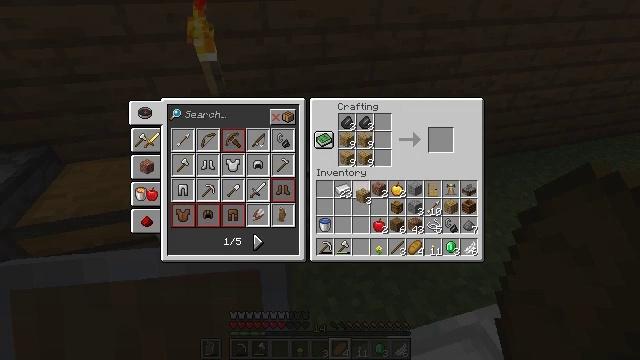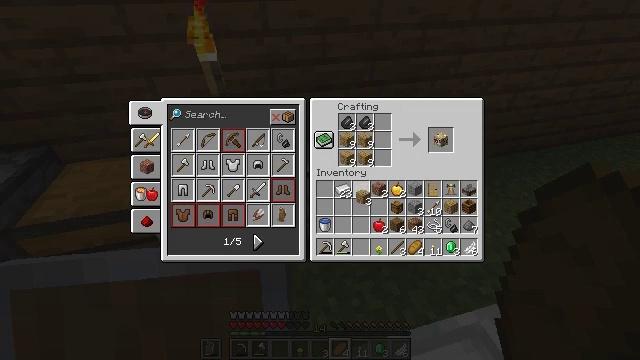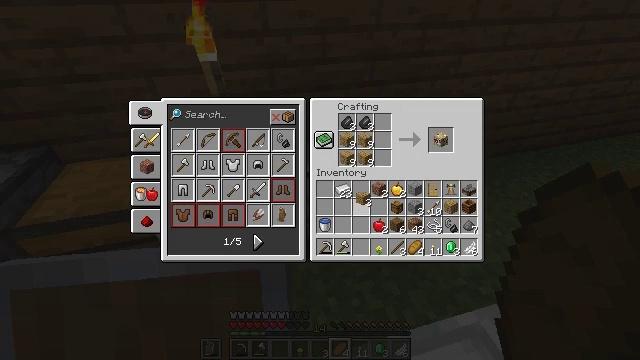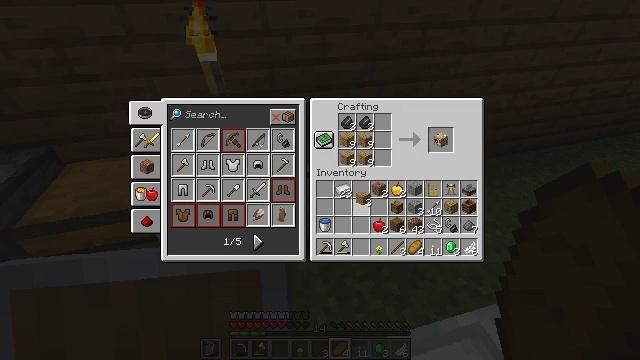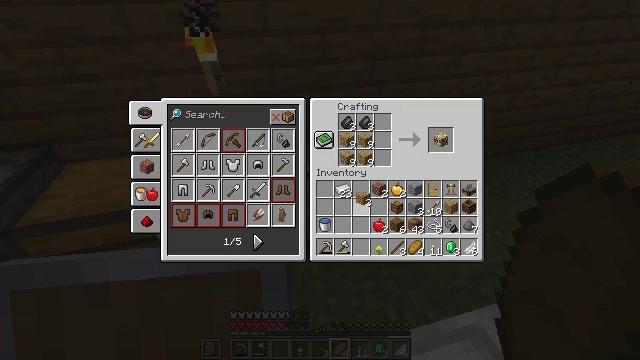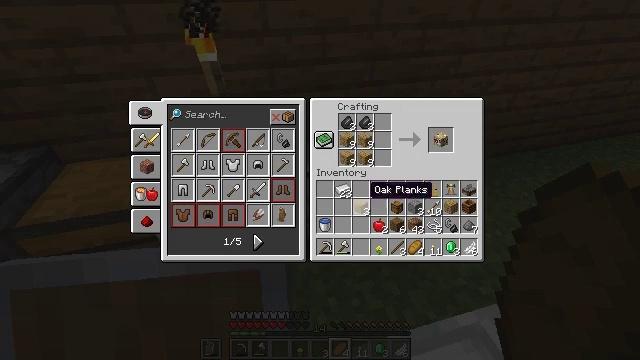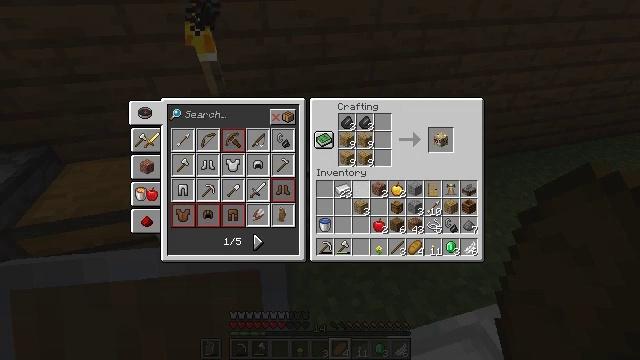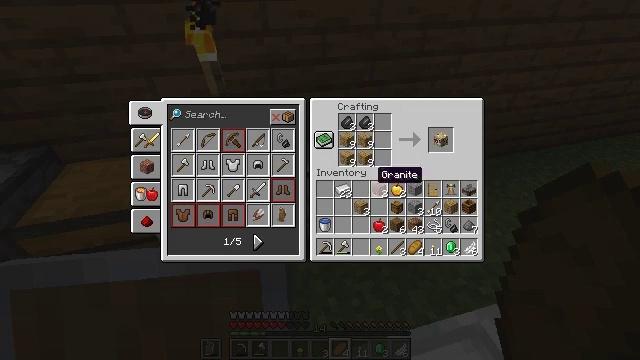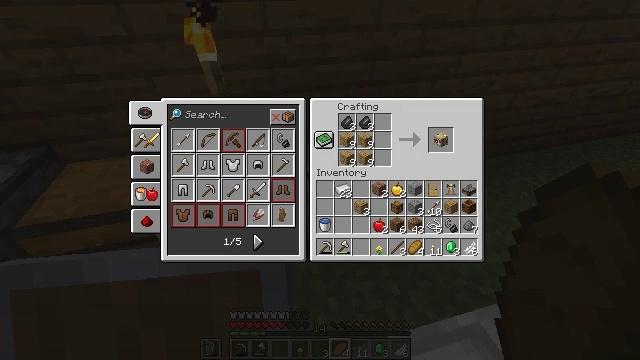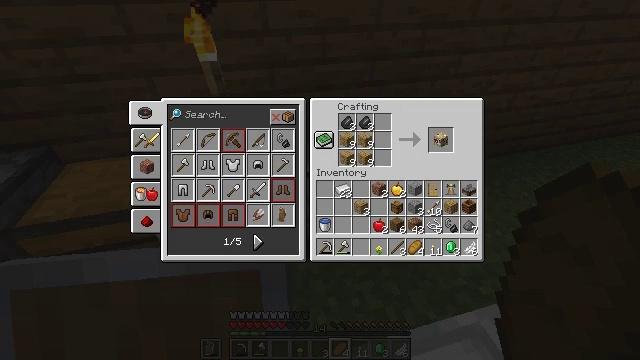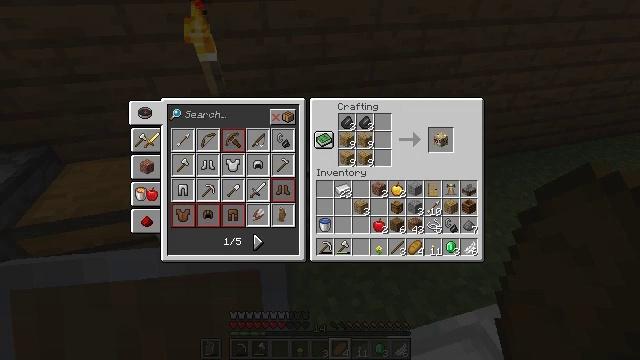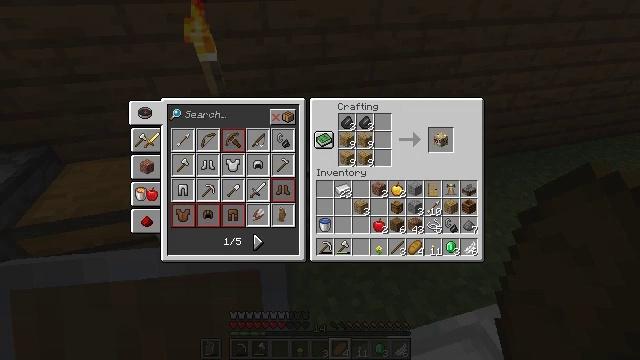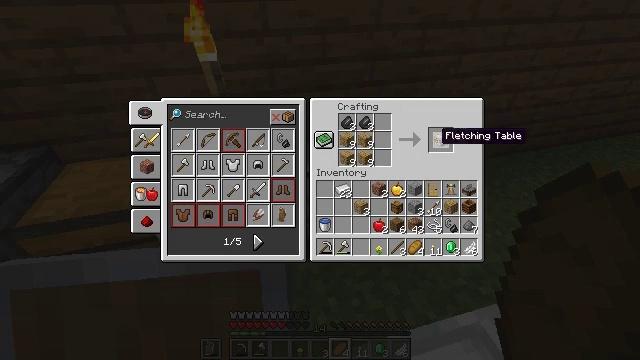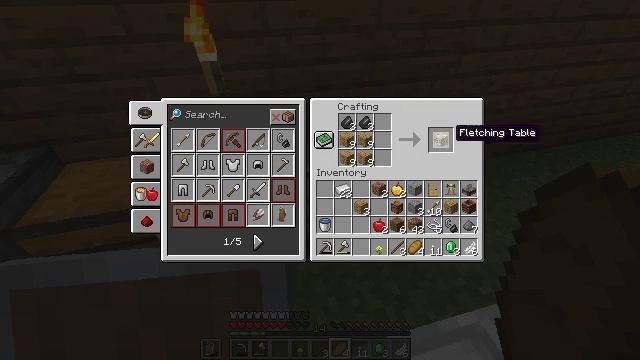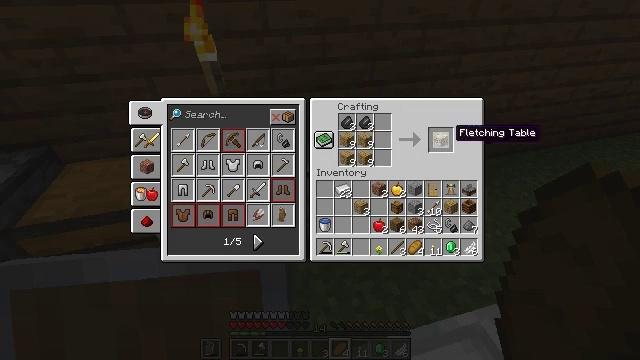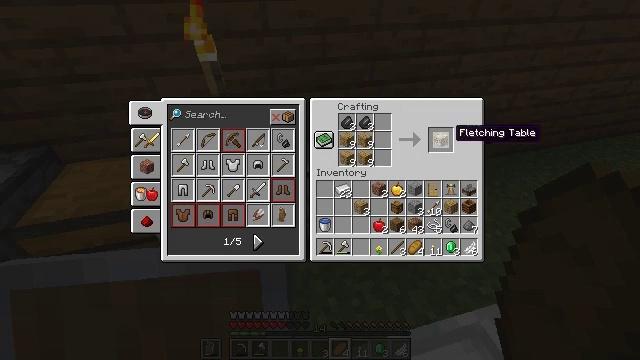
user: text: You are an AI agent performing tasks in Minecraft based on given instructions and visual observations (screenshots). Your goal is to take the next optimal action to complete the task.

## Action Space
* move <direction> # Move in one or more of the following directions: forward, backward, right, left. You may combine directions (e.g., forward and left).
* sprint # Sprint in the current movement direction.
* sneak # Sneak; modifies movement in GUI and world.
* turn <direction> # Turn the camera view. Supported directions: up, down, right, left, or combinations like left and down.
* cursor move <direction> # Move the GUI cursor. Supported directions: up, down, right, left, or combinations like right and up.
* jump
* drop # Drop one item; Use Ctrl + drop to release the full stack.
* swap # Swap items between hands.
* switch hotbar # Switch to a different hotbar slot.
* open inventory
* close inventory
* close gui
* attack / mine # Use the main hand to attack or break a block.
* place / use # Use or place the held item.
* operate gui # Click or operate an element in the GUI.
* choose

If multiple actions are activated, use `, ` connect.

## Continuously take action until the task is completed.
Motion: motion action
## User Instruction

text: Use the crafting table to make a fletching table.
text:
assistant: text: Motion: no_op
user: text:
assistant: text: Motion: operate gui
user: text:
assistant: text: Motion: operate gui
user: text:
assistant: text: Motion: operate gui
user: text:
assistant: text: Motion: no_op
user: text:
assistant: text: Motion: no_op
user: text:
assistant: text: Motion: cursor move up
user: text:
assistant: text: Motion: cursor move up
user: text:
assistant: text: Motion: sneak, cursor move right and up
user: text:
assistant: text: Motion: sneak, cursor move right
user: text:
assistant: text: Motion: sneak, cursor move right
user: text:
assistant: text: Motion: sneak, cursor move right
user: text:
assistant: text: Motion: sneak, cursor move right
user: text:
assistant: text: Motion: sneak
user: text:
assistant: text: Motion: sneak
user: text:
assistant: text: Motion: sneak, operate gui
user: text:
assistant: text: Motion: sneak, operate gui
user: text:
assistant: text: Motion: sneak
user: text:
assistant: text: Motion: sneak
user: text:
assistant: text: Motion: sneak
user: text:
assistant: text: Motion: sneak